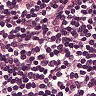
Metastatic tissue present: no